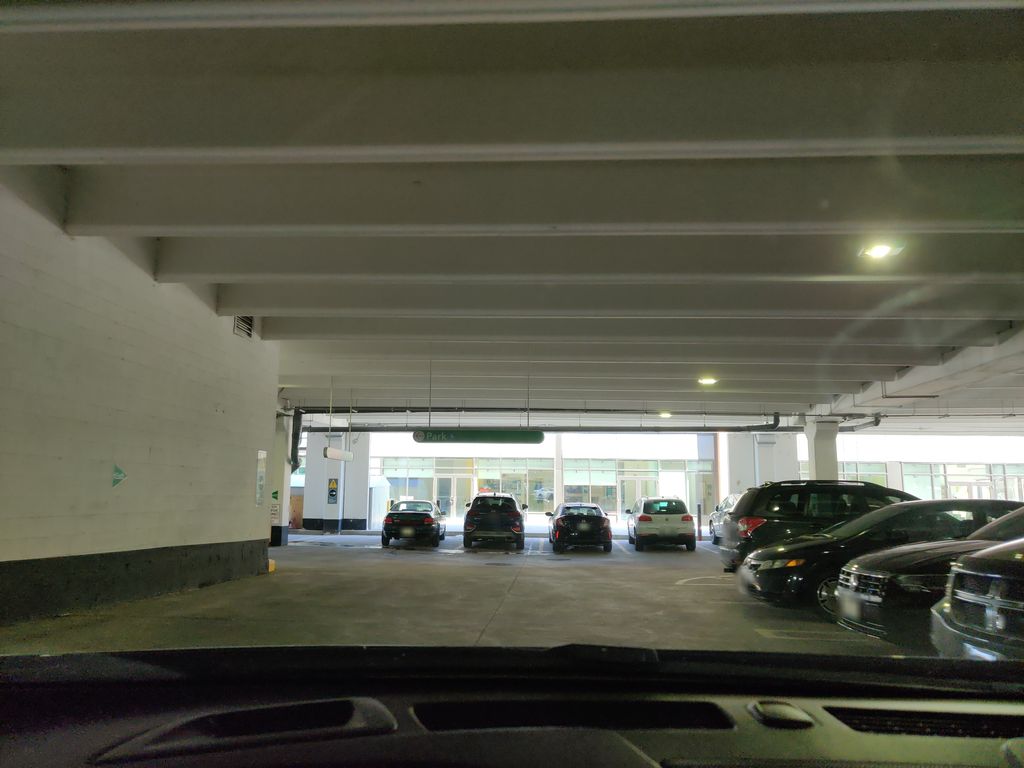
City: toronto